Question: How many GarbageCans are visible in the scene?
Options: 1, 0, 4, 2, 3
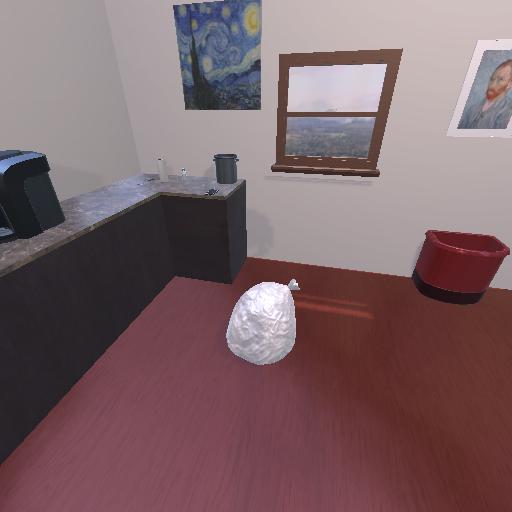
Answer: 1